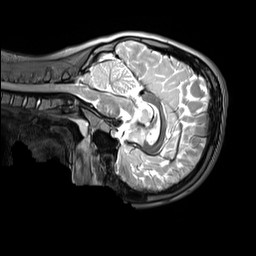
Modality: T2w
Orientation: sagittal
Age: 12
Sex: male
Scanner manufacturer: siemens
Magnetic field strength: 3 T
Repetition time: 3.2 s
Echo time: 0.408 s